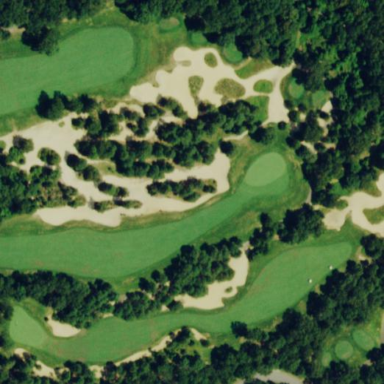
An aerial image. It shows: Sand bunker on golf course.